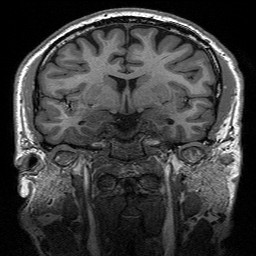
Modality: T1w
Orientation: sagittal
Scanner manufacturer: siemens
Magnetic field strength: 3 T
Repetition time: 2.3 s